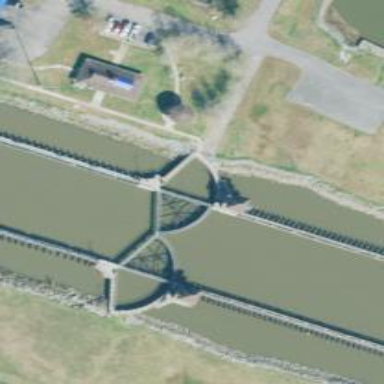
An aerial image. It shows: Lock gate along waterway.